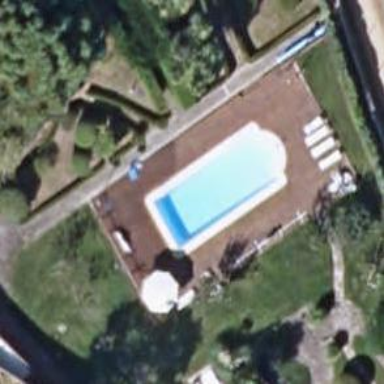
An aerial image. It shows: Swimming pool located in leisure land.